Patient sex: F
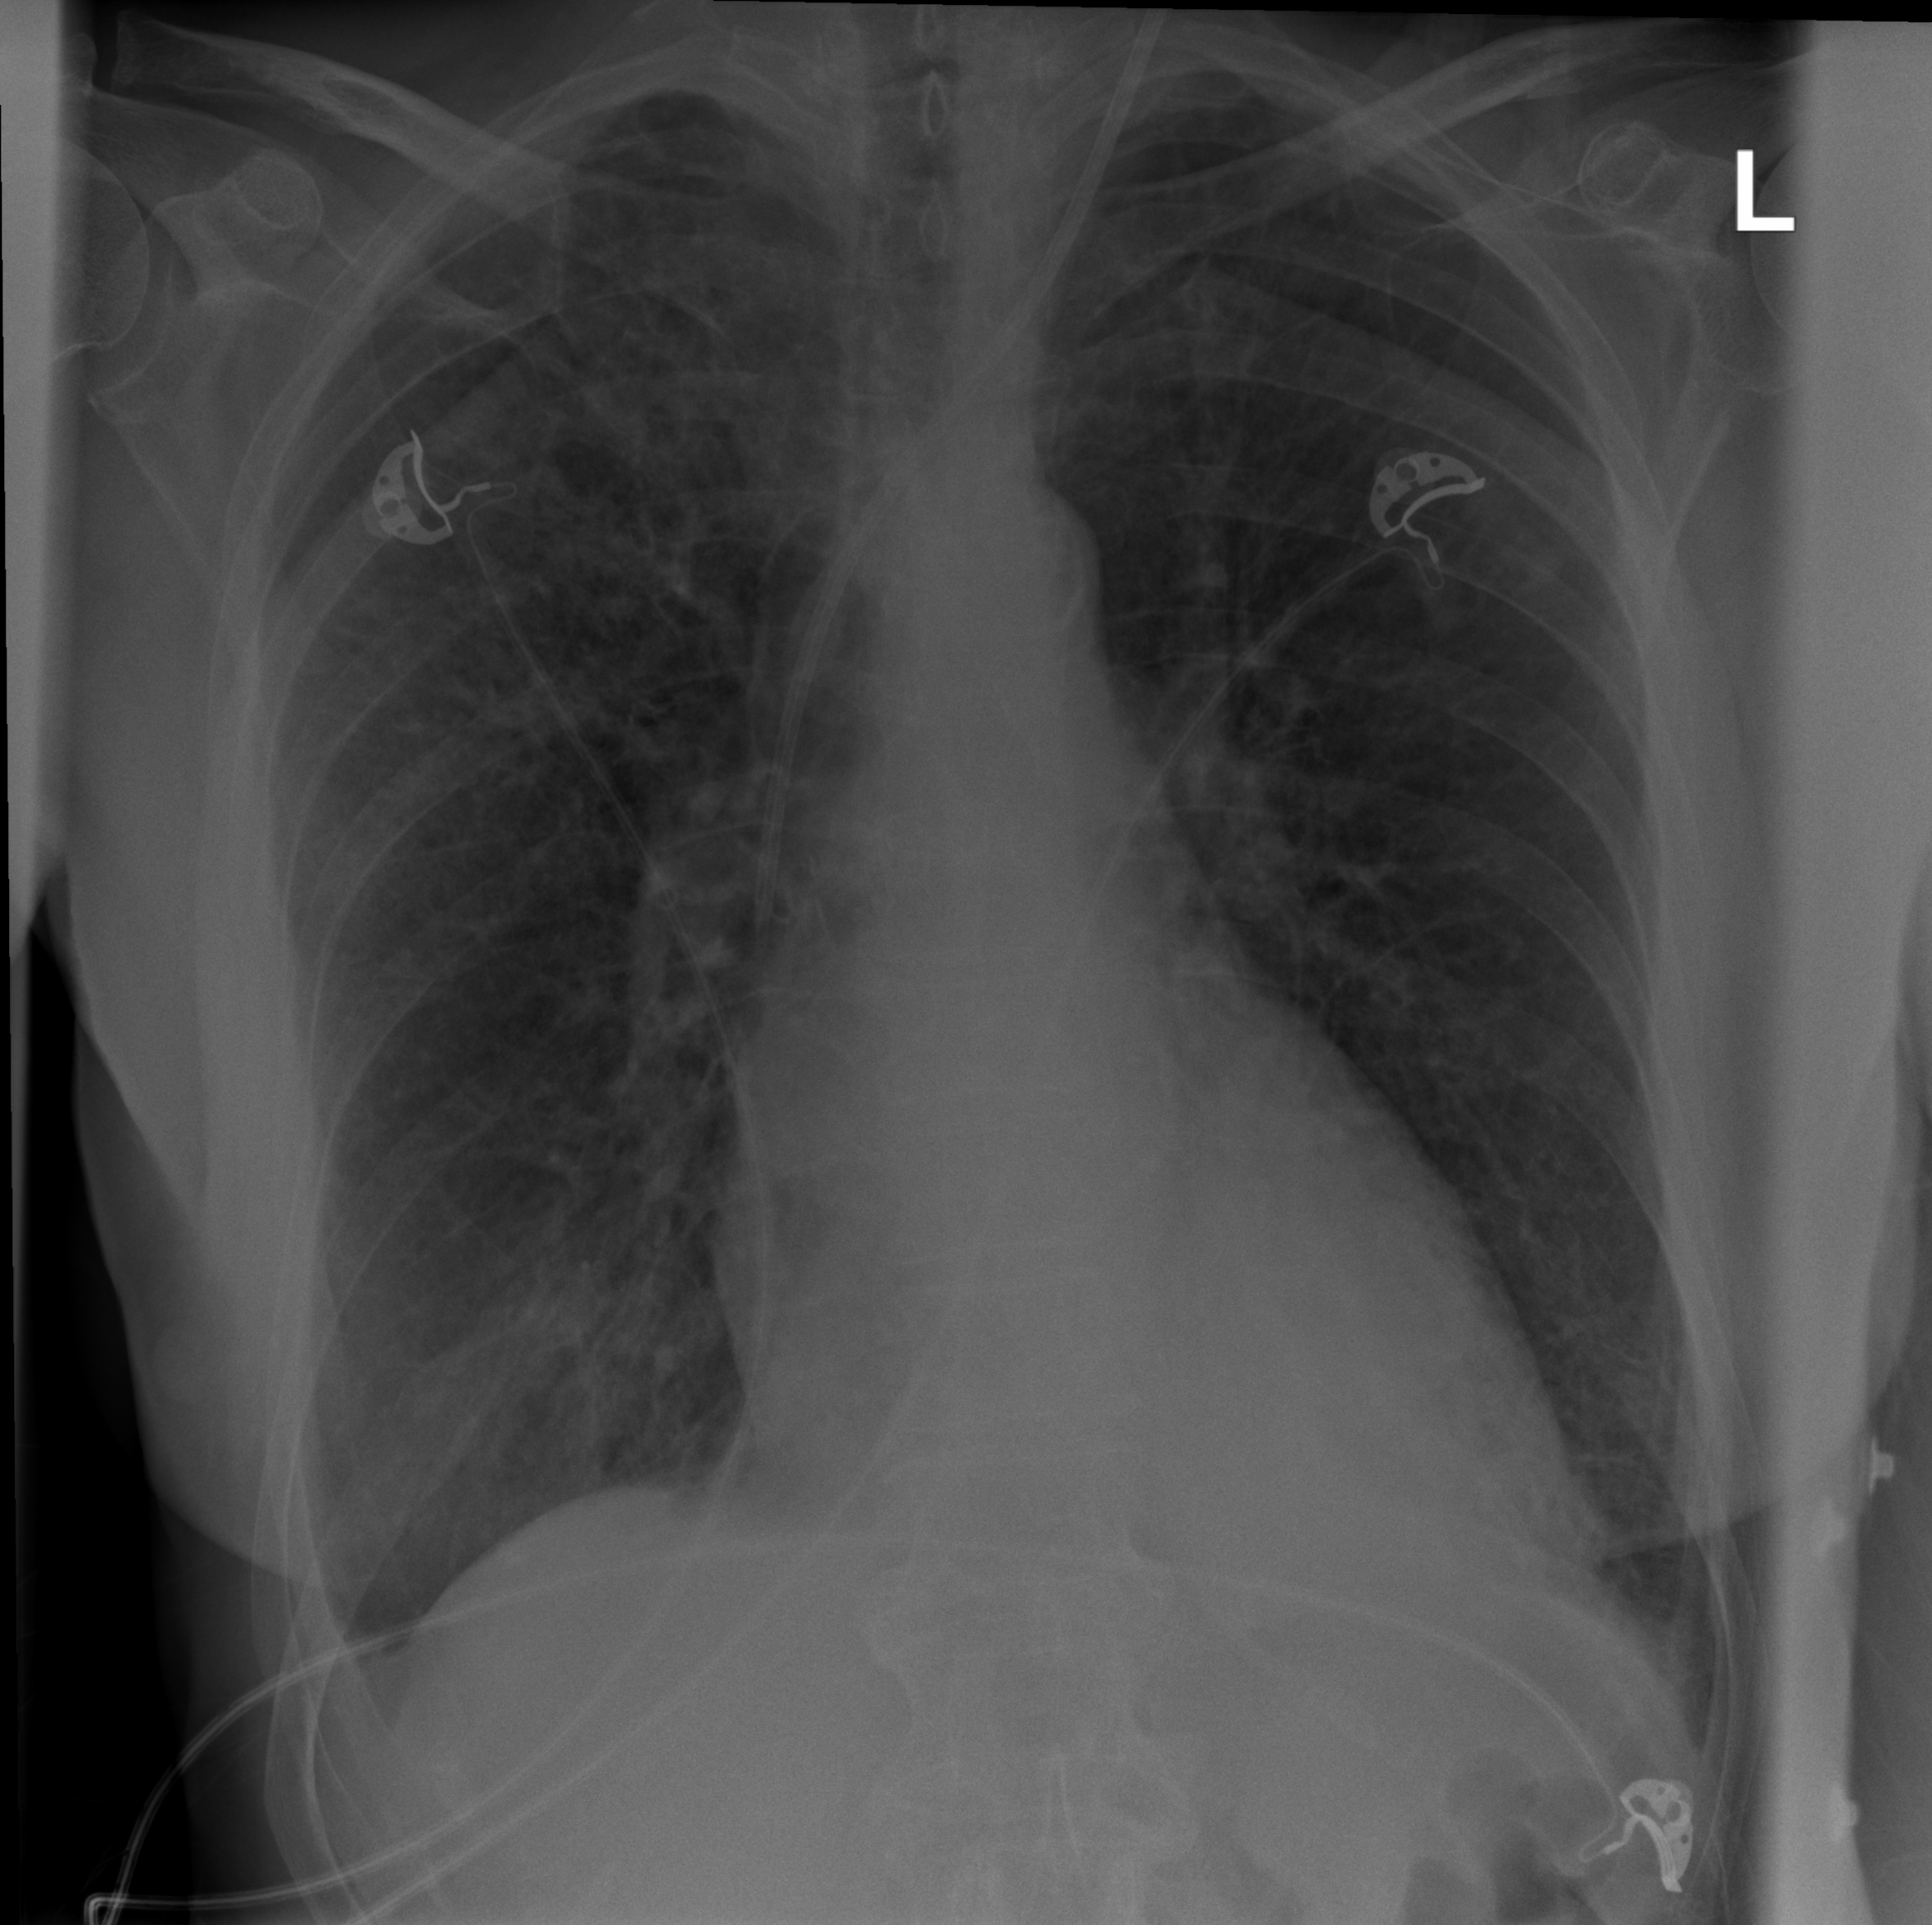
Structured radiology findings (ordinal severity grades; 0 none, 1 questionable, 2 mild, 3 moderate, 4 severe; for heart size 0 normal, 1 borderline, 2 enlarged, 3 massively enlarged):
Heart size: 1
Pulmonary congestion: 0
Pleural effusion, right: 1
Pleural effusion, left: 0
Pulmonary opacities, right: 2
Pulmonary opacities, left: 2
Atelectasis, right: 2
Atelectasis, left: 2